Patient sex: F
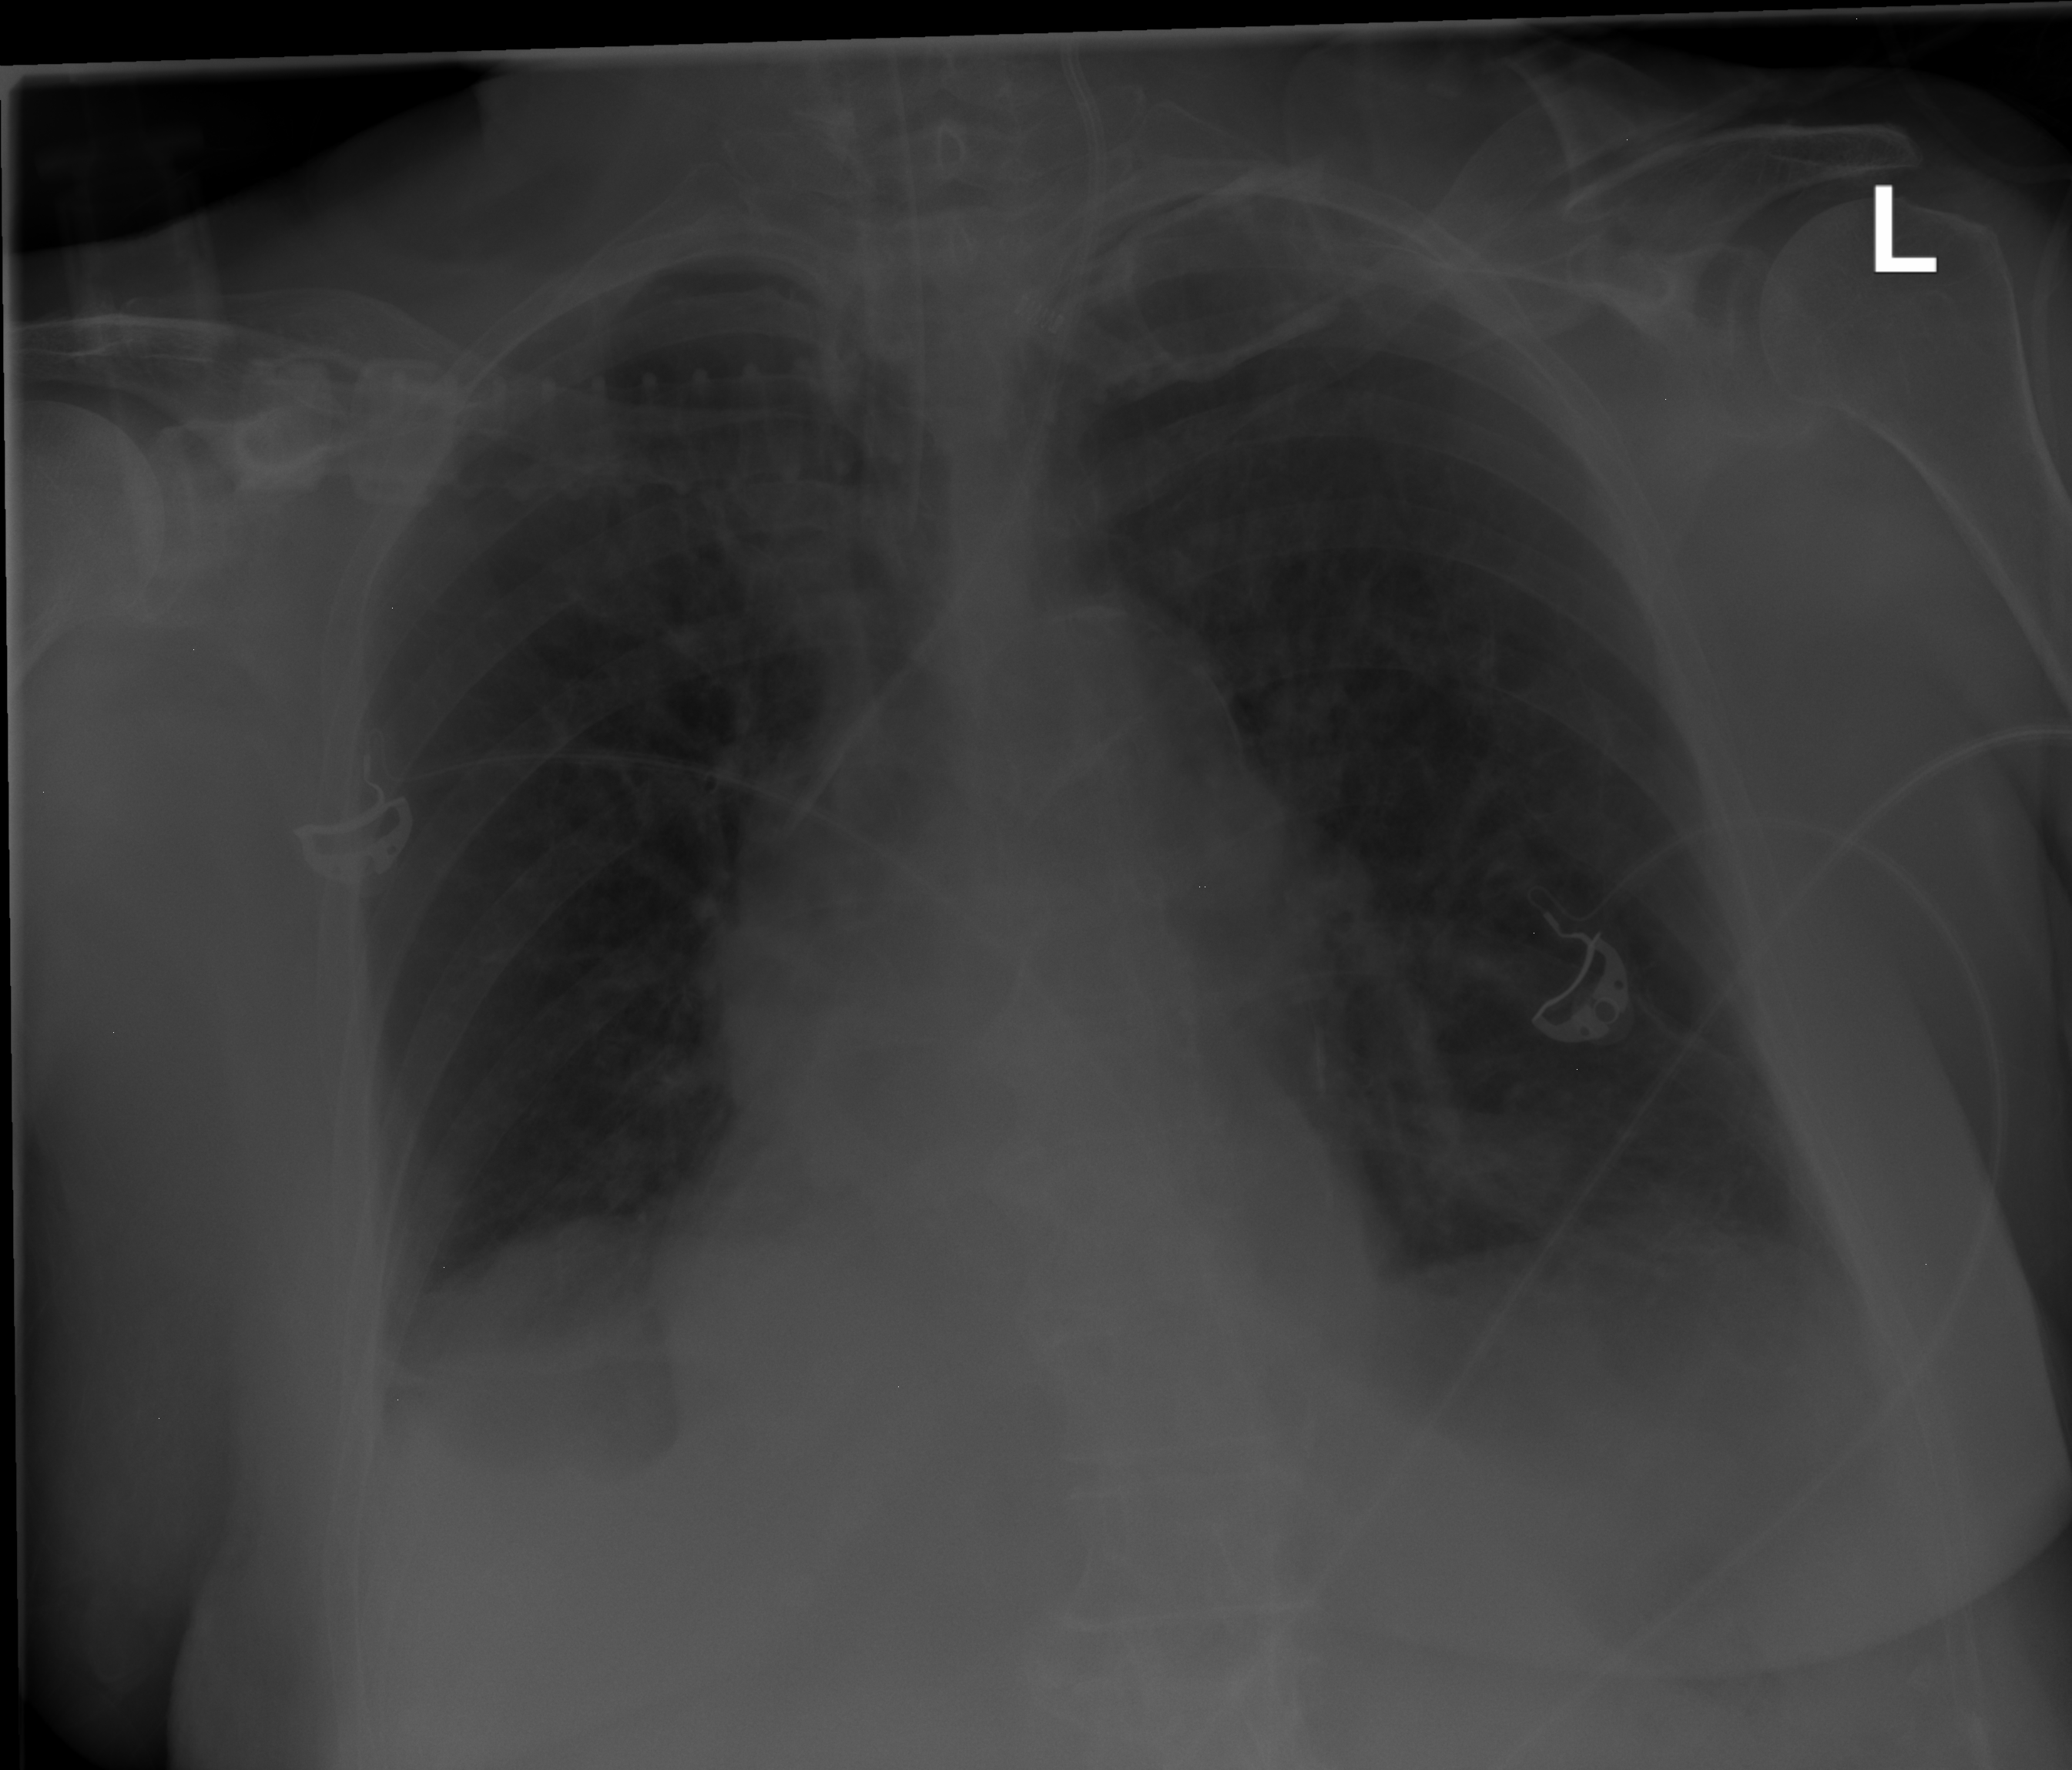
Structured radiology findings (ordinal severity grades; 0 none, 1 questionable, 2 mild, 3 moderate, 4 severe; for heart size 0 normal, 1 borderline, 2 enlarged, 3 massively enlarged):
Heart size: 0
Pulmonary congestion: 0
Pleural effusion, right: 0
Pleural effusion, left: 0
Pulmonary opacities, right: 0
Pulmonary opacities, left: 0
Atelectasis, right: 2
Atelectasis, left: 2